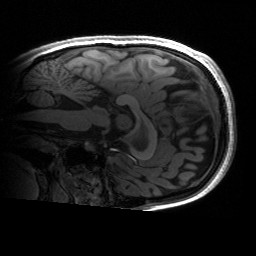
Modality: T1w
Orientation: sagittal
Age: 16
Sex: female
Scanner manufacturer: siemens
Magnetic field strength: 3 T
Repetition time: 2.53 s
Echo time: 0.00297 s